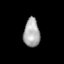
Tissue: lung
Cell type: Myeloid cells
Senescence score: 0.6966
Nuclear area (px): 447
Mean DAPI intensity: 170.808